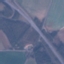
Land use / land cover: Highway